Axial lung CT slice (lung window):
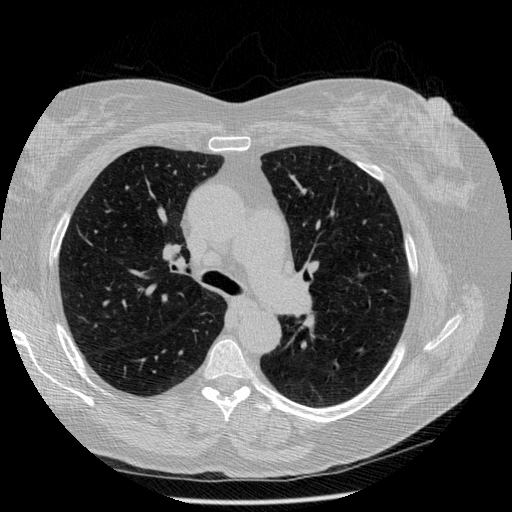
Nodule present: no